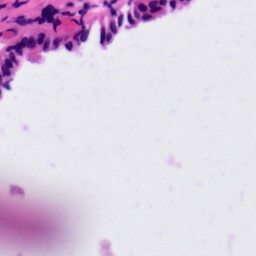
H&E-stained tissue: Tonsil